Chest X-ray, AP view. Patient: 28 years old, sex M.
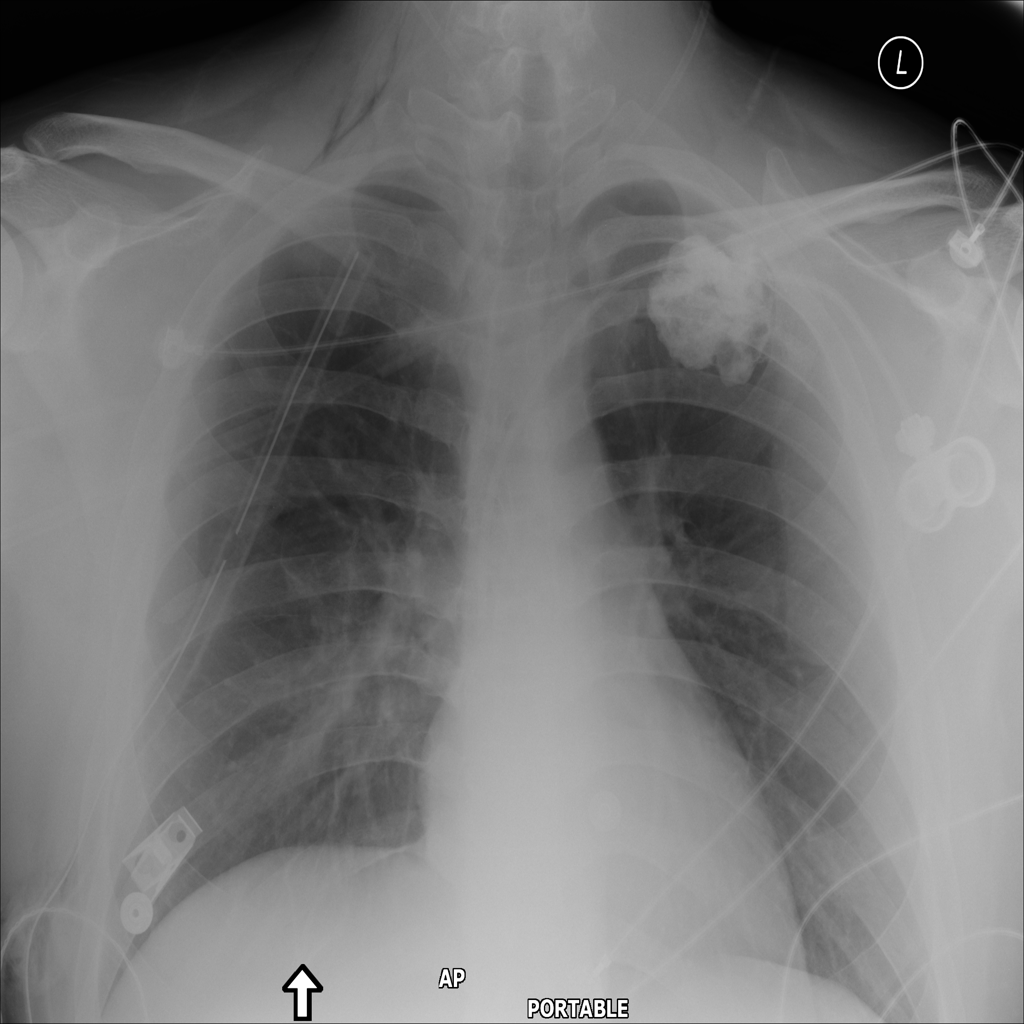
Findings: Infiltration